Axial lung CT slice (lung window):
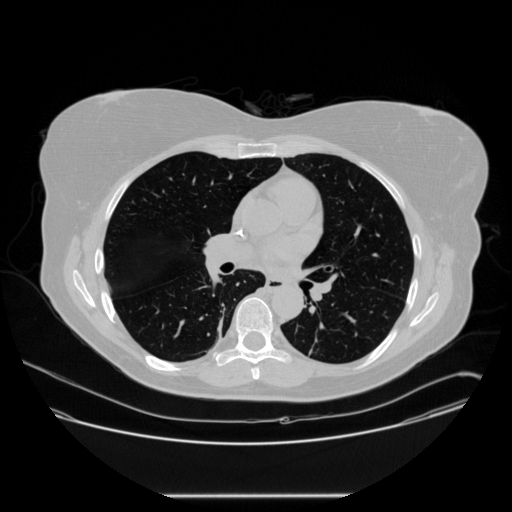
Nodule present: no